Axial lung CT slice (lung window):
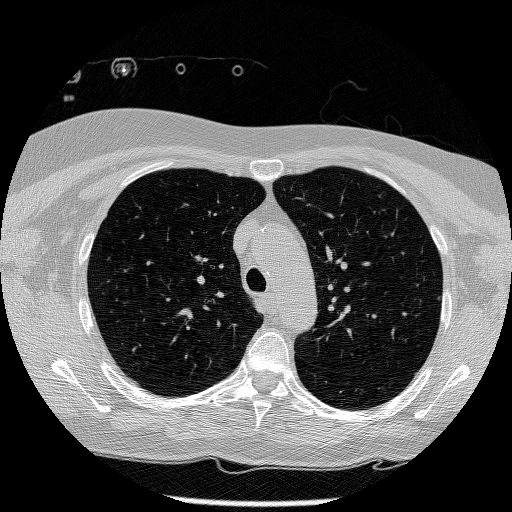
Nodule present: no